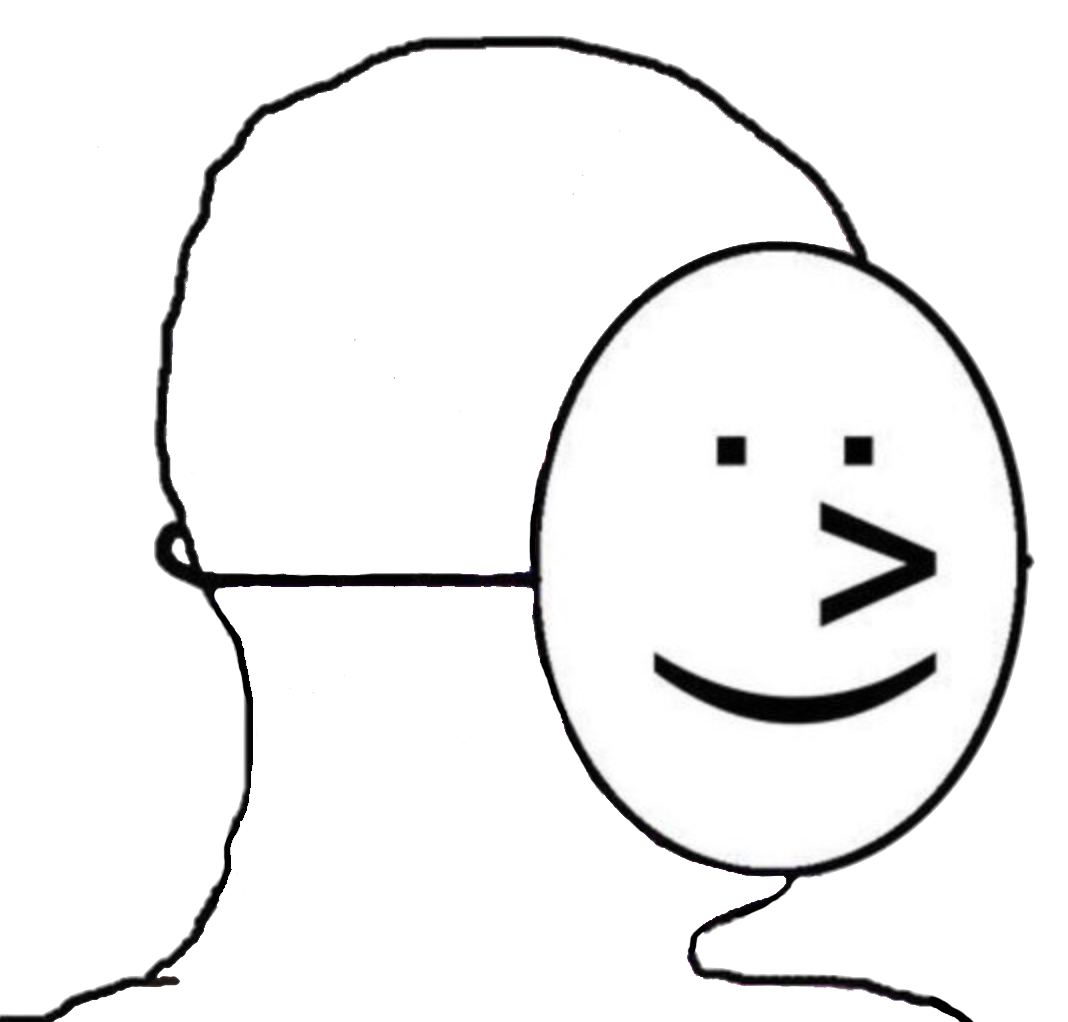
Label: 5_NPC